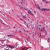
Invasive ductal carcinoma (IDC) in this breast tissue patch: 0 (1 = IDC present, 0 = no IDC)